Question: I currently have a table cell that can pan right to refresh content but I would like to add a activity indicator to the left in the white space. My cell is custom but I dont think you can add the indicator in the customcell.m because it only allows you to place subviews in the boundaries of the cell. Dont mind the text in the cells.

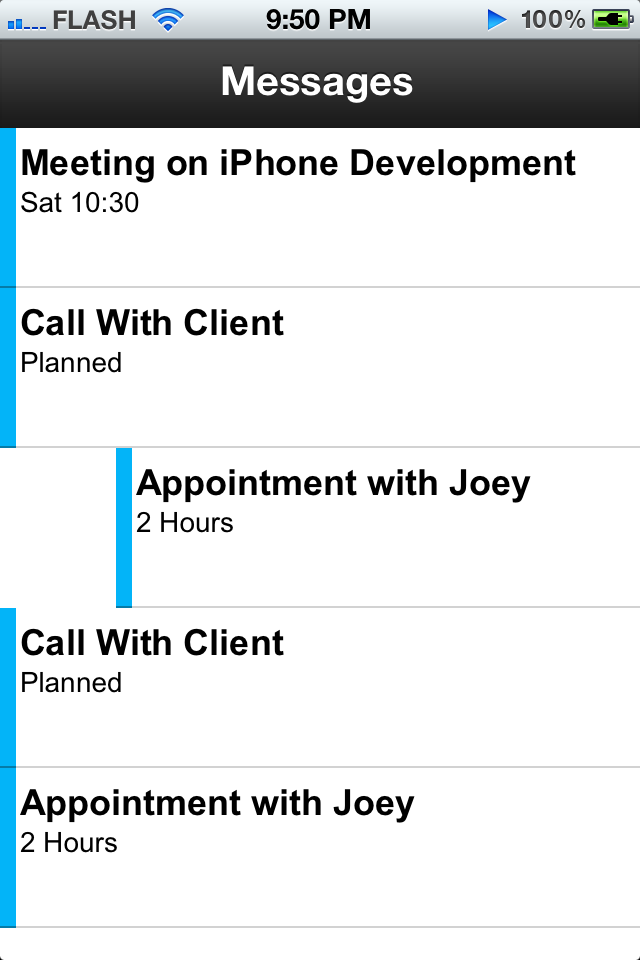
Answer: If the cell's content view has the "clipsToBounds" property set to false, you could just add the activity indicator outside of the bounds of the cell's content view. Perhaps in the x value of -50, or something along those lines.